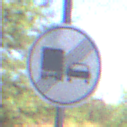
Verkehrszeichen: EndeUeberholverbotKraftfahrzeuge
Umgebung: Roofed, Underpass
Tageszeit: Midday
Wetter: Clear
Licht: Natural
Jahreszeit: NotSpecified
Kontrast: LowContrast